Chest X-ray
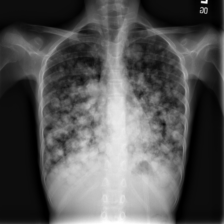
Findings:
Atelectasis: negative
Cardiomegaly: negative
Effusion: negative
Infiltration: negative
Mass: negative
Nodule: negative
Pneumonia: negative
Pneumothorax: negative
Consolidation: negative
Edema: negative
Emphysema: negative
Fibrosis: negative
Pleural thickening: negative
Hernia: negative